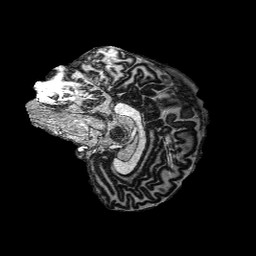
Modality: MP2RAGE
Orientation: sagittal